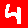
Digit: 4